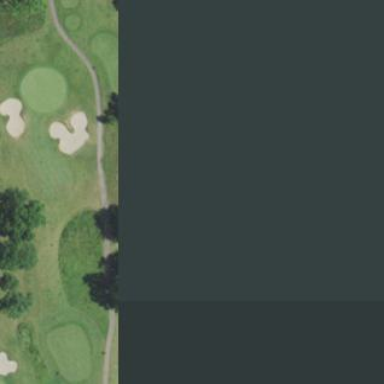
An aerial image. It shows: Golf fairway surrounded by grass.